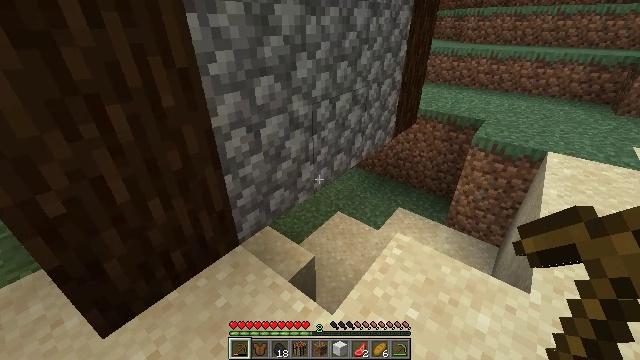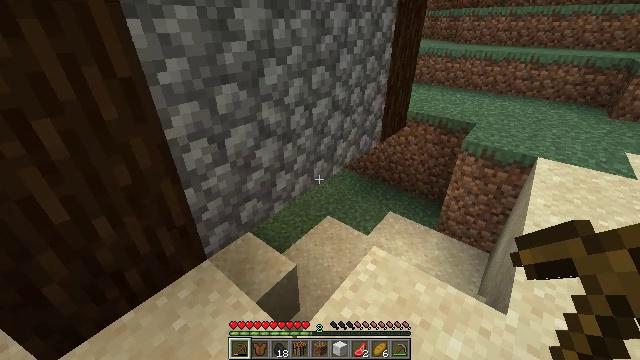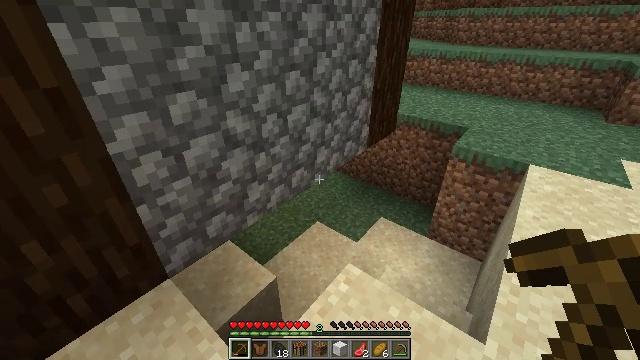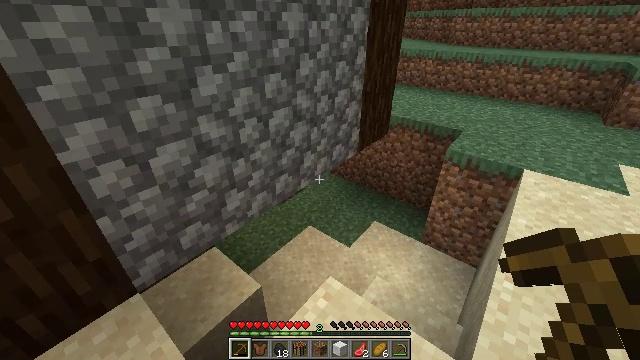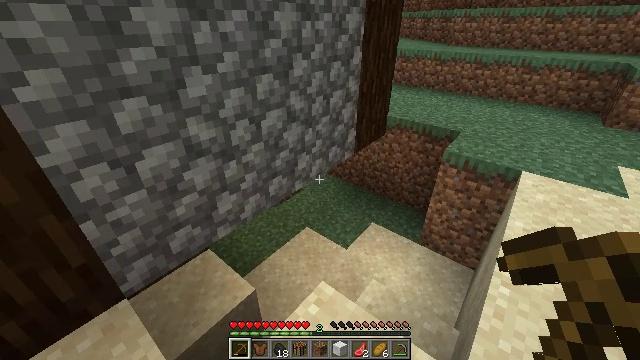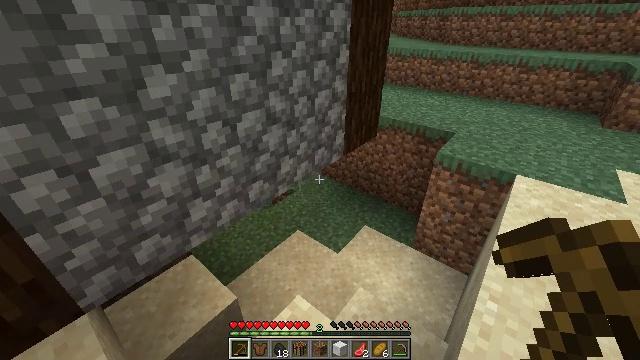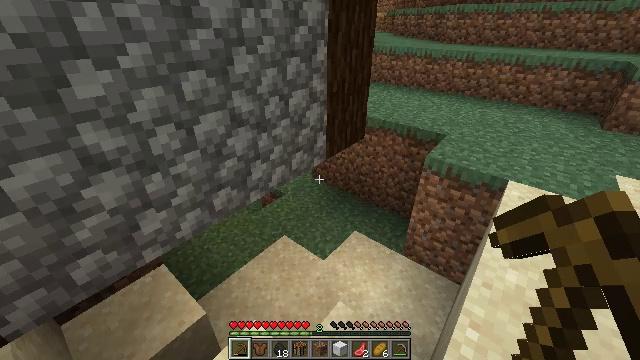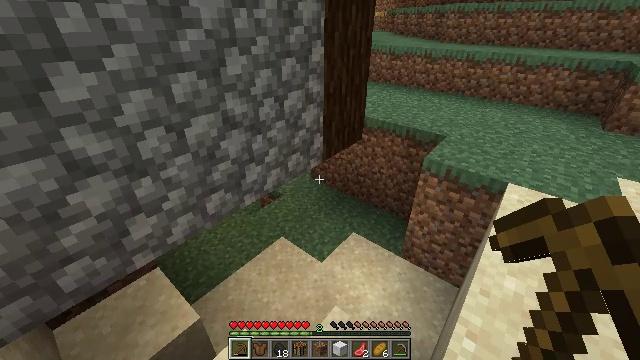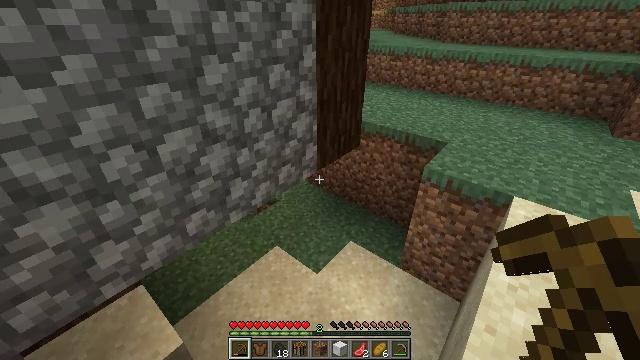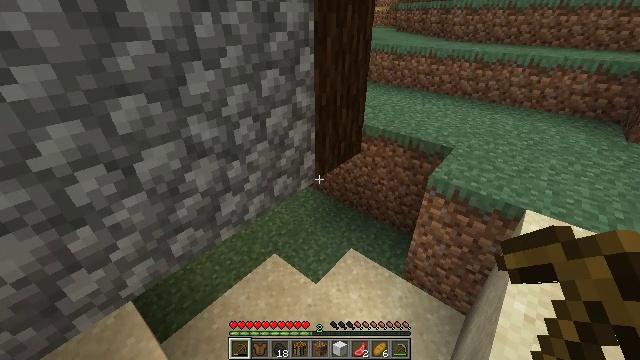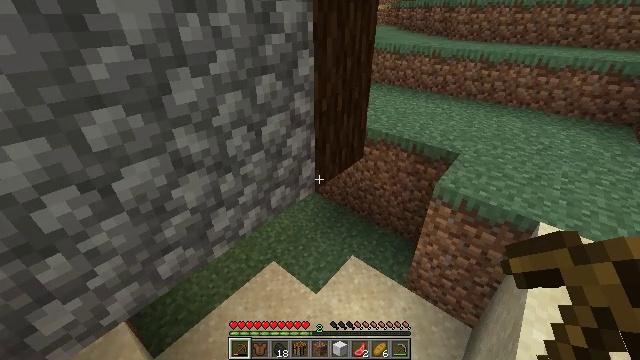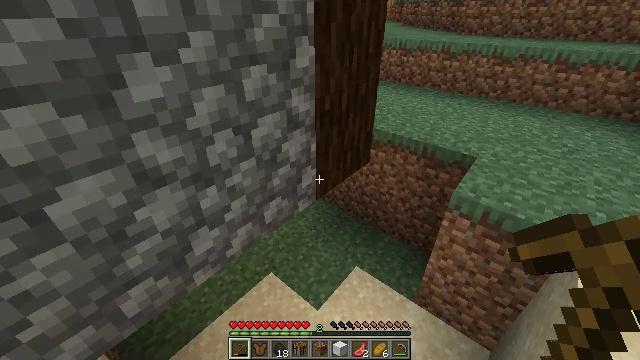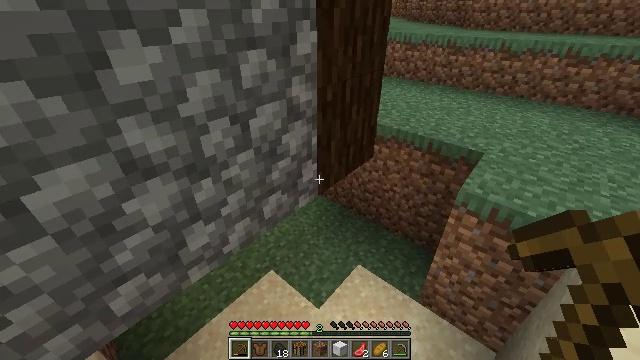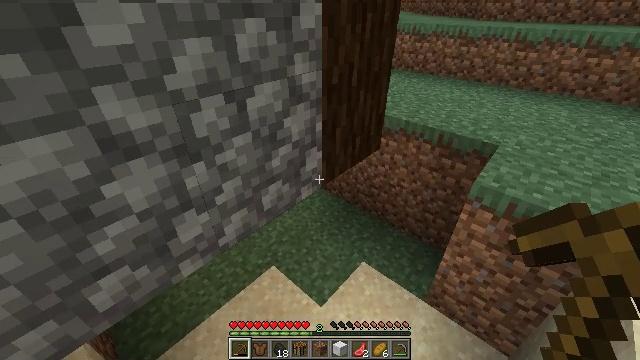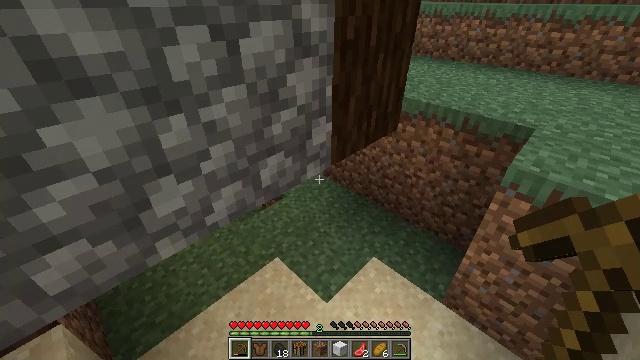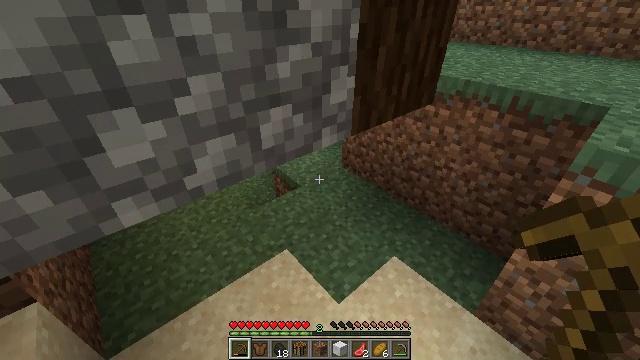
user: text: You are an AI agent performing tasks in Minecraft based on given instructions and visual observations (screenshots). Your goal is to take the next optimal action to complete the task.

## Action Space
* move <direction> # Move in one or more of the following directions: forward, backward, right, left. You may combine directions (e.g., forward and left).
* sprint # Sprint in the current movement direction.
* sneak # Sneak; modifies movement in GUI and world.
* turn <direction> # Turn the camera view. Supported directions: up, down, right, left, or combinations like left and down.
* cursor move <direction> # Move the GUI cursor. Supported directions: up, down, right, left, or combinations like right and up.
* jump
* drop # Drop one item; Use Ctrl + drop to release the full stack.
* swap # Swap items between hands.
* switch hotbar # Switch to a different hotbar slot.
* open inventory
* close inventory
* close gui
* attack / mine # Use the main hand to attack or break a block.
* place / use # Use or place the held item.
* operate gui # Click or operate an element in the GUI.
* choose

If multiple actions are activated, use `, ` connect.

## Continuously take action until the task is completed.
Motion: motion action
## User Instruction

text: Retrieve the blue bed from the ground.
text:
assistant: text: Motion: move forward and move right
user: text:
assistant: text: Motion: move forward and move right
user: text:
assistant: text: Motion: move forward and move right
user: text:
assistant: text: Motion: move forward and move right
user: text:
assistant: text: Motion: move forward and move right
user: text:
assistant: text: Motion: move forward and move right
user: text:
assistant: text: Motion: move forward
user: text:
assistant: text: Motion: move forward
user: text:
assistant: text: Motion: move forward
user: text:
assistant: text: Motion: move forward
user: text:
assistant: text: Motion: move forward
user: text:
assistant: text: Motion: move forward
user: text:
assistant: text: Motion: move forward, turn left
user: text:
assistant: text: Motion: move forward, turn left
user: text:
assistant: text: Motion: move forward and move right, turn left
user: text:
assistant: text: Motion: move forward and move right, turn left and up
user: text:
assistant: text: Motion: move forward and move right, turn left and up
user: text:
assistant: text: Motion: move forward and move right, turn left and up
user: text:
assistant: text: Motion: move forward and move right, turn left and up
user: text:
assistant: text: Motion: move forward and move right, turn left and up
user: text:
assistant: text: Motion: sneak, turn left and up
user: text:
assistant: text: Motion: sneak
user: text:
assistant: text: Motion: sneak
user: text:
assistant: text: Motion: sneak
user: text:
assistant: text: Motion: sneak
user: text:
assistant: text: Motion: sneak
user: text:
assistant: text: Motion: sneak
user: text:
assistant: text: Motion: sneak
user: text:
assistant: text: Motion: sneak
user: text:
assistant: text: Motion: sneak